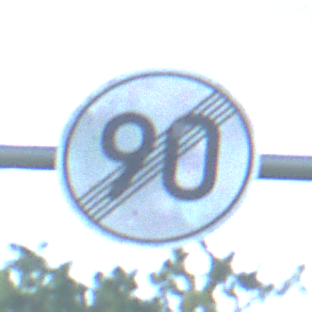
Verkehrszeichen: EndeGeschwindigkeit90
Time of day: MorningAfternoon
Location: Outdoor (Nature)
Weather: PartlyCloudy
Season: NotSpecified
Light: Natural